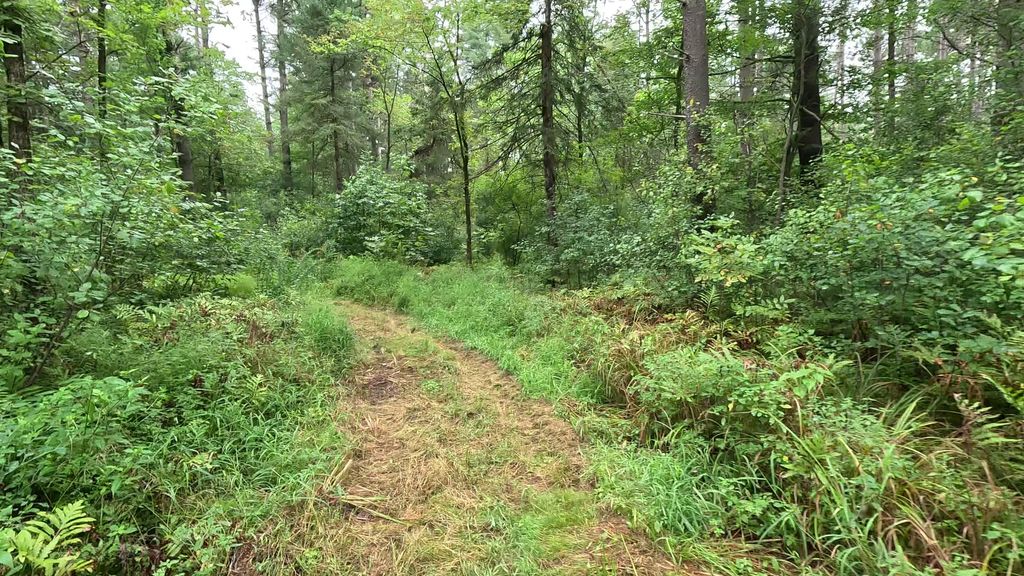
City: ottawa-gatineau